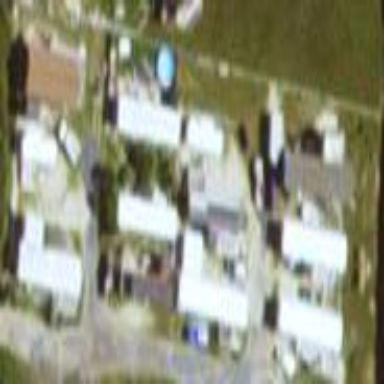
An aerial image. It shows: Residential area designated as trailer park.